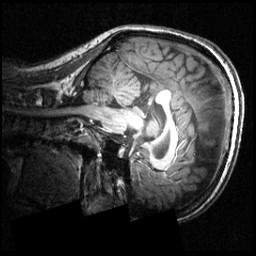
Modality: T1w
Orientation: sagittal
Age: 18
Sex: female
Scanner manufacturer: siemens
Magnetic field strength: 3.951 T
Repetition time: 1.5 s
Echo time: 0.00335 s